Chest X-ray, AP view. Patient: 41 years old, sex M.
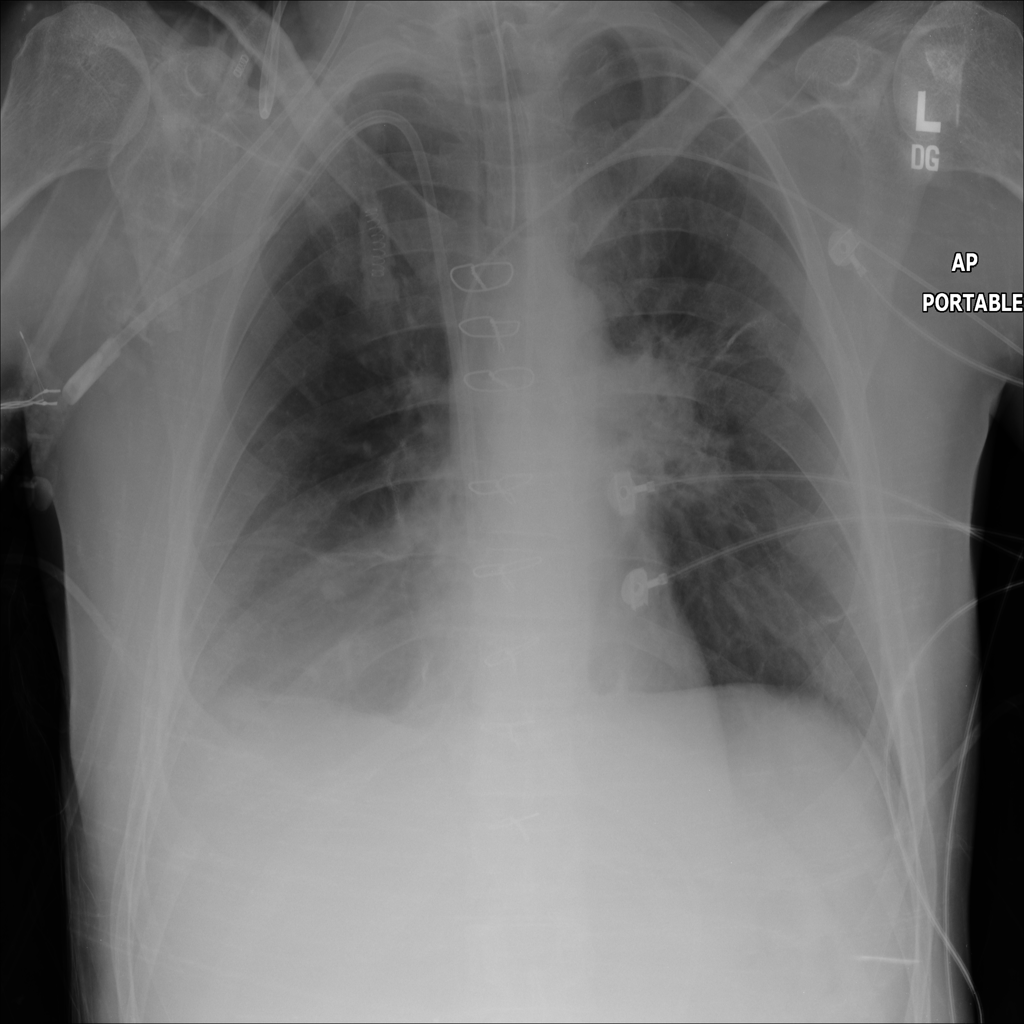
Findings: Consolidation